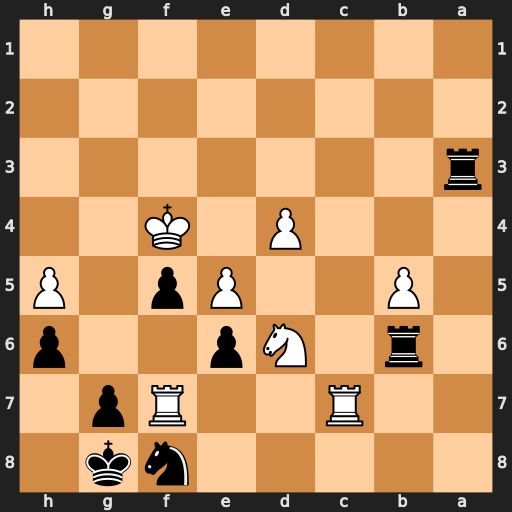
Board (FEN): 5nk1/2R2Rp1/1r1Np2p/1P2Pp1P/3P1K2/r7/8/8
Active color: b
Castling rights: -
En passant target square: -
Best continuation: g5+ hxg6 Nxg6#